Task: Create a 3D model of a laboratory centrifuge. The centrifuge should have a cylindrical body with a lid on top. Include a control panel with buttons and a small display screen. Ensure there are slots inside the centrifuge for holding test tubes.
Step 605:
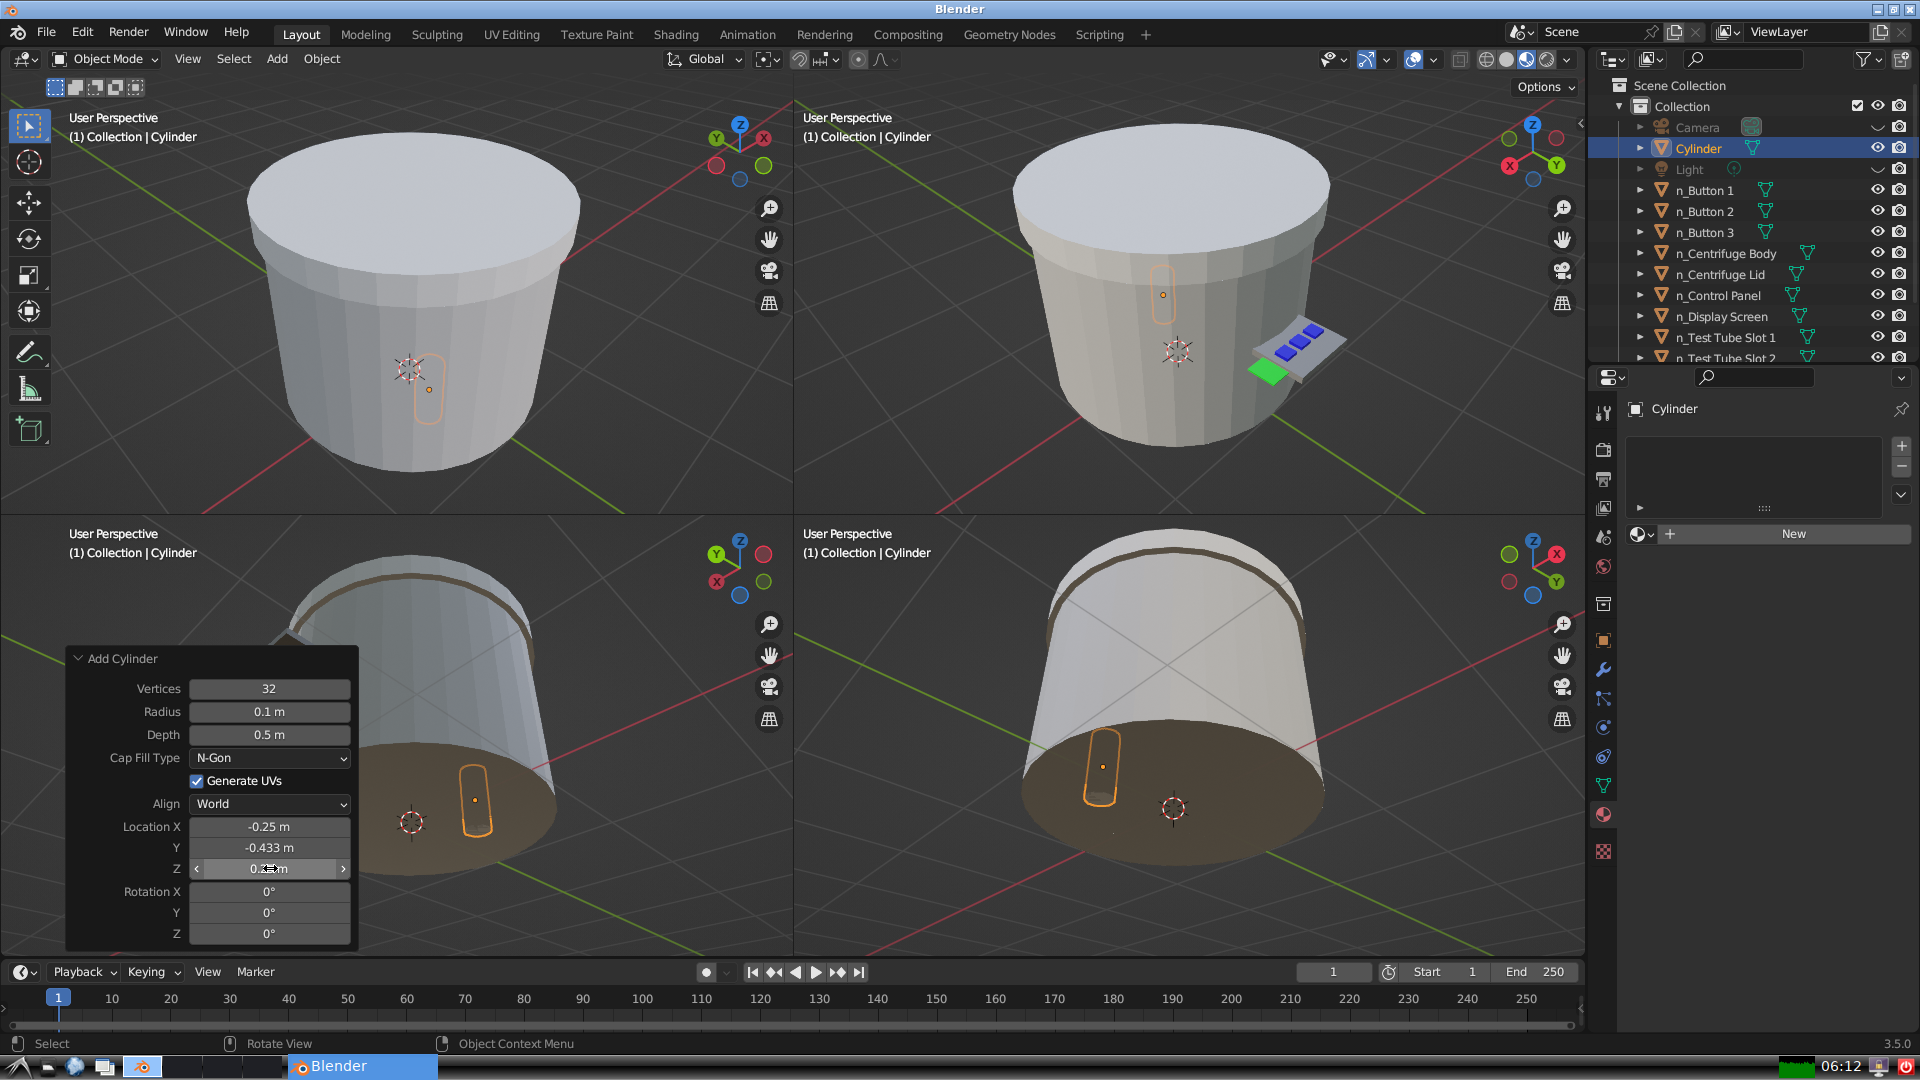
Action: {"mouse_move": [960, 540]}